Interaction volume radius: 5 \u00c5
Interaction volume height: 20 \u00c5
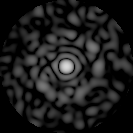
Disorder parameter: 0.8458